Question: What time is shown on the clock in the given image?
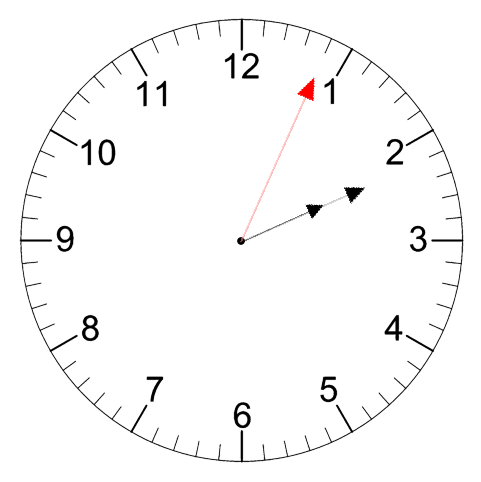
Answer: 02:11:04